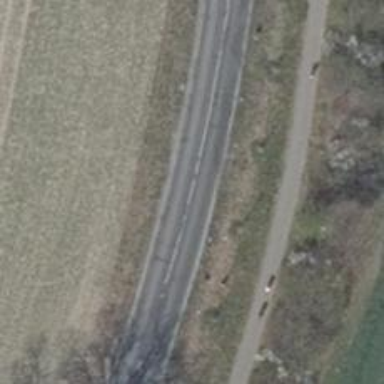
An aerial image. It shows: Secondary road with asphalt surface and lane markings.